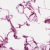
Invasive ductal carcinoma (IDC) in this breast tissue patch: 0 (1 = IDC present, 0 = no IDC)